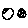
Label: moon